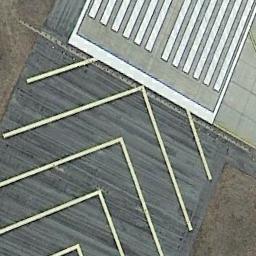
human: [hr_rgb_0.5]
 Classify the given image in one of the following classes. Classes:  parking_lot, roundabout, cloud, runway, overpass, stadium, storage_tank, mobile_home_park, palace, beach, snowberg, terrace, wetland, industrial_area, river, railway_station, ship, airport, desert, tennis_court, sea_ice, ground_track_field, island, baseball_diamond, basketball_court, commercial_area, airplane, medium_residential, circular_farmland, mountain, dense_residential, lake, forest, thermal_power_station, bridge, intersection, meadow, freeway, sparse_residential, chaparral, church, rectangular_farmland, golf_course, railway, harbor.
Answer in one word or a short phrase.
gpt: runway